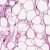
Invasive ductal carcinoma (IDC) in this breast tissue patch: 0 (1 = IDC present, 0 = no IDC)